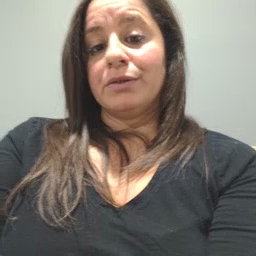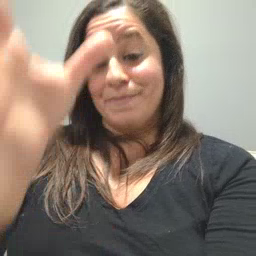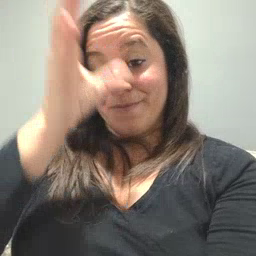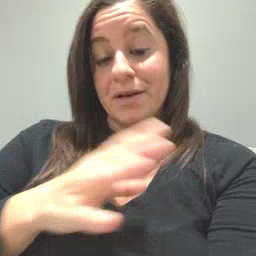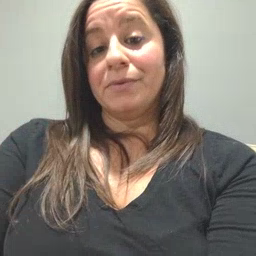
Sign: man